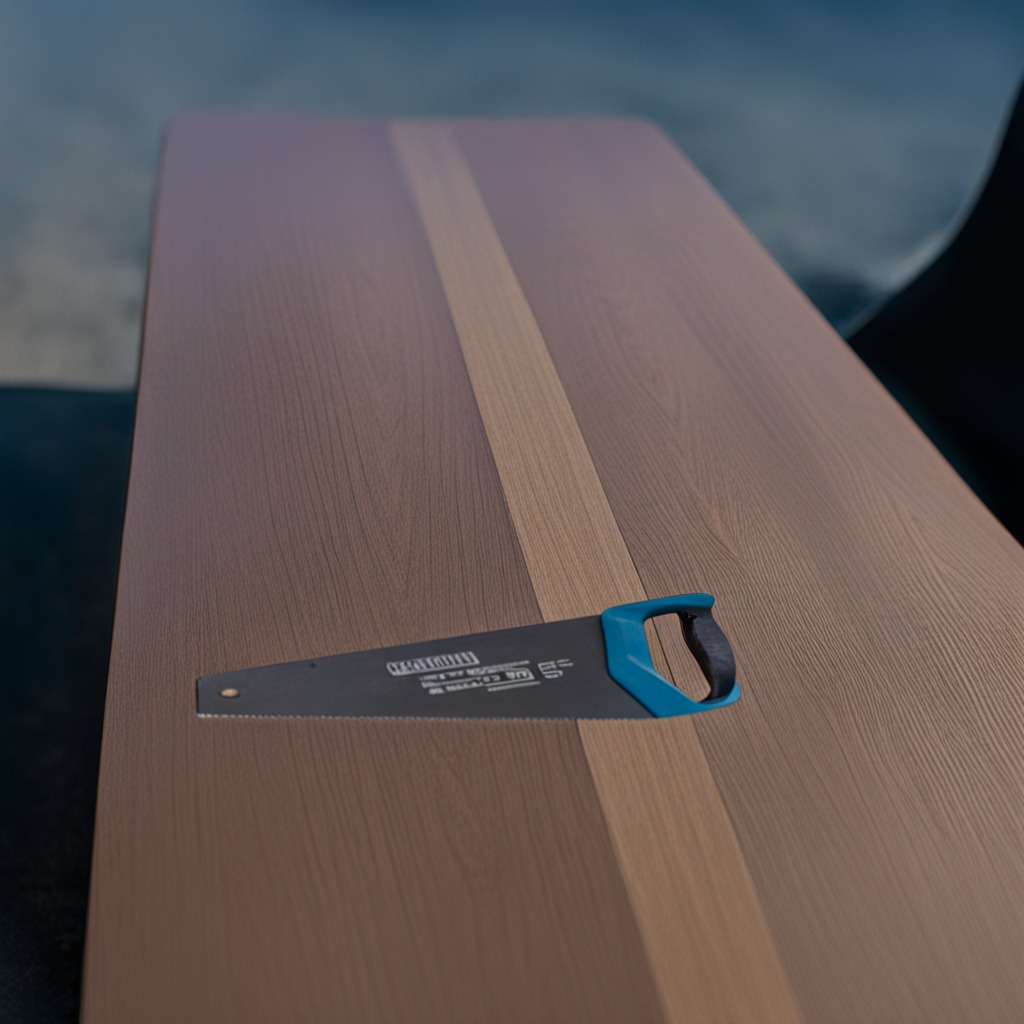
A metal saw is lying on the table.